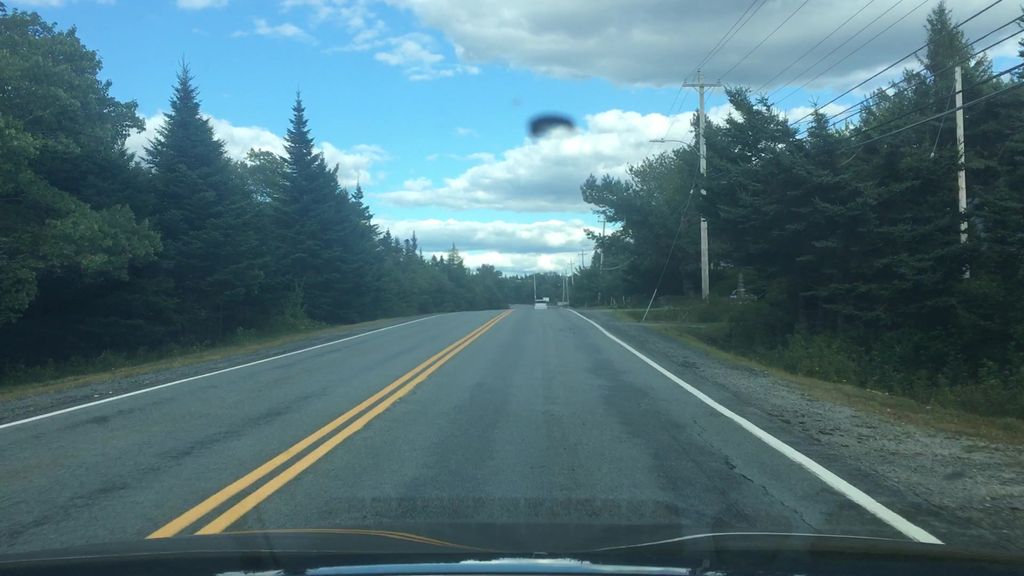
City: halifax